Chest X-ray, PA view. Patient: 33 years old, sex M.
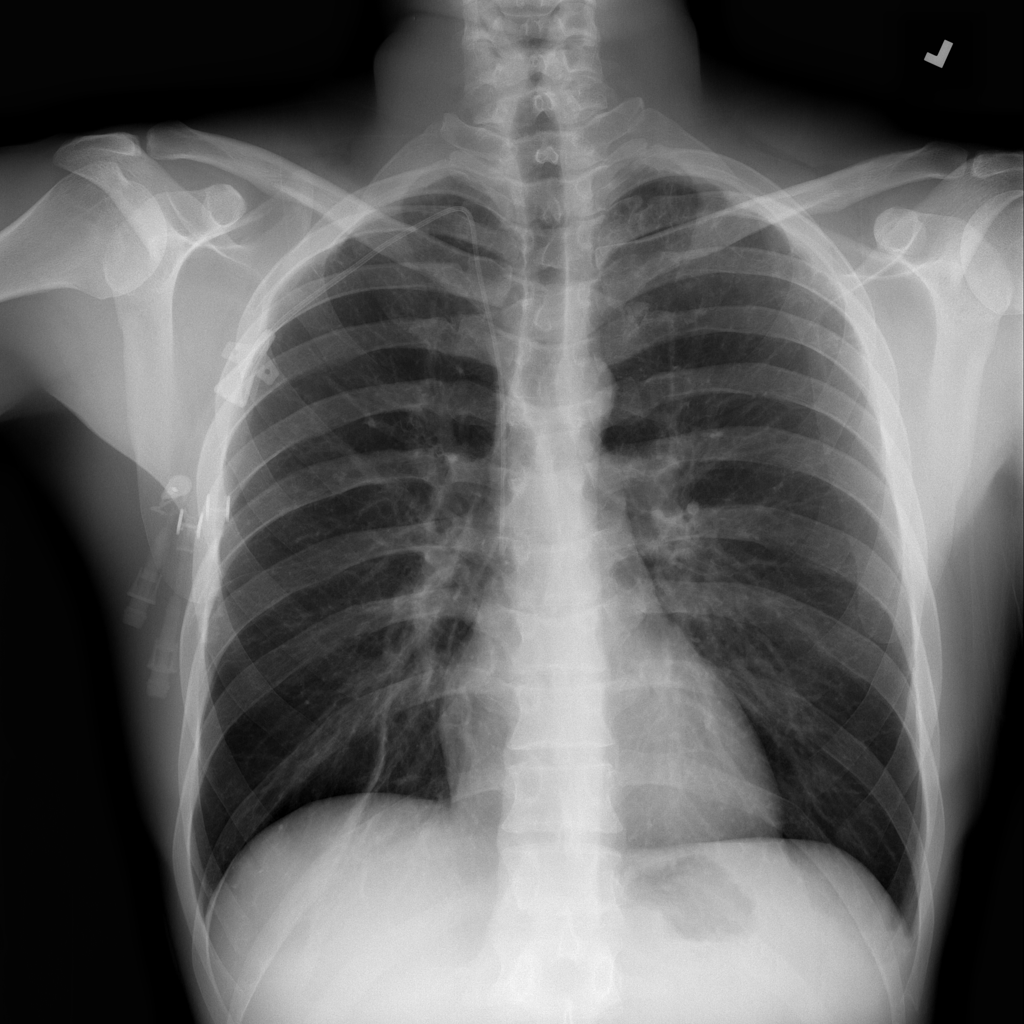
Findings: Atelectasis